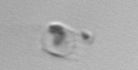
Label: Skeletonema